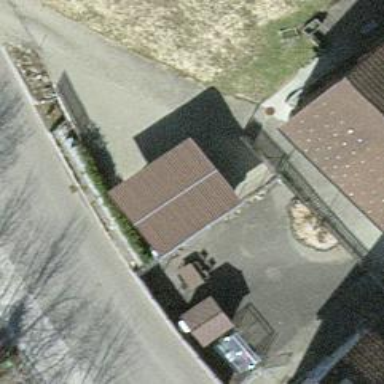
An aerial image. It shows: Garage with gabled roof.